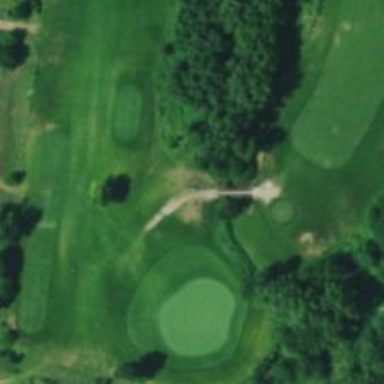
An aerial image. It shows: Path for both road and golf.